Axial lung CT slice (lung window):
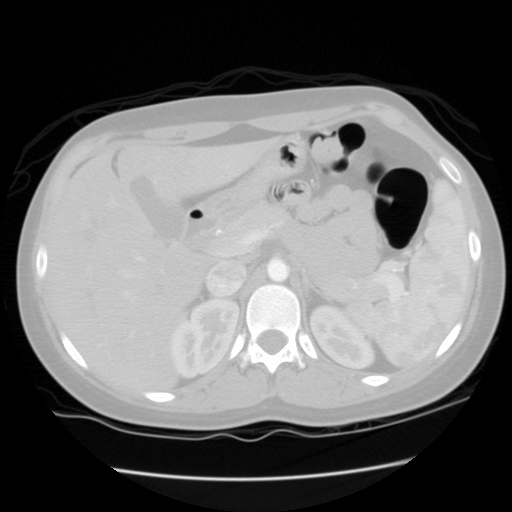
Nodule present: no